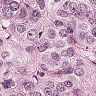
Metastatic tissue present: yes